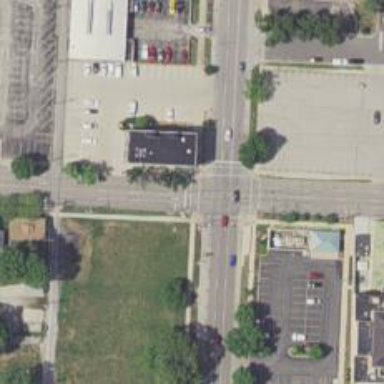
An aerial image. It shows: Footway with asphalt surface and marked with lines for crossing.